Question: I can not restore a snapshot from Xcode (5.0). "DVTSnapshotsTmp is in invalid" Message attached. Thanks.

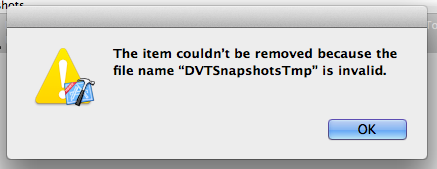
Answer: Your snapshot is probably corrupt.
From my experience, when you try and restore a corrupt snapshot the restore process fails and gives you the DVTSnapshotsTmp error when you try to restore ANY snapshot.
To get rid of this certain error just search for the DVTSnapshotsTmp folder (with something like Find Any File) to get a path similar to this:
/private/var/folders/8y/42wn054s541g91y4qxg5dyd80000gn/T/DVTSnapshotsTmp
This should allow you to restore the penultimate or other earlier snapshots, but probably not the corrupt one. And all the new snapshots you make will probably be corrupt too. Getting around this is a whole another story. I've written a brief <URL> about it if that is what you are after.